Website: bh-photo
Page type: cart
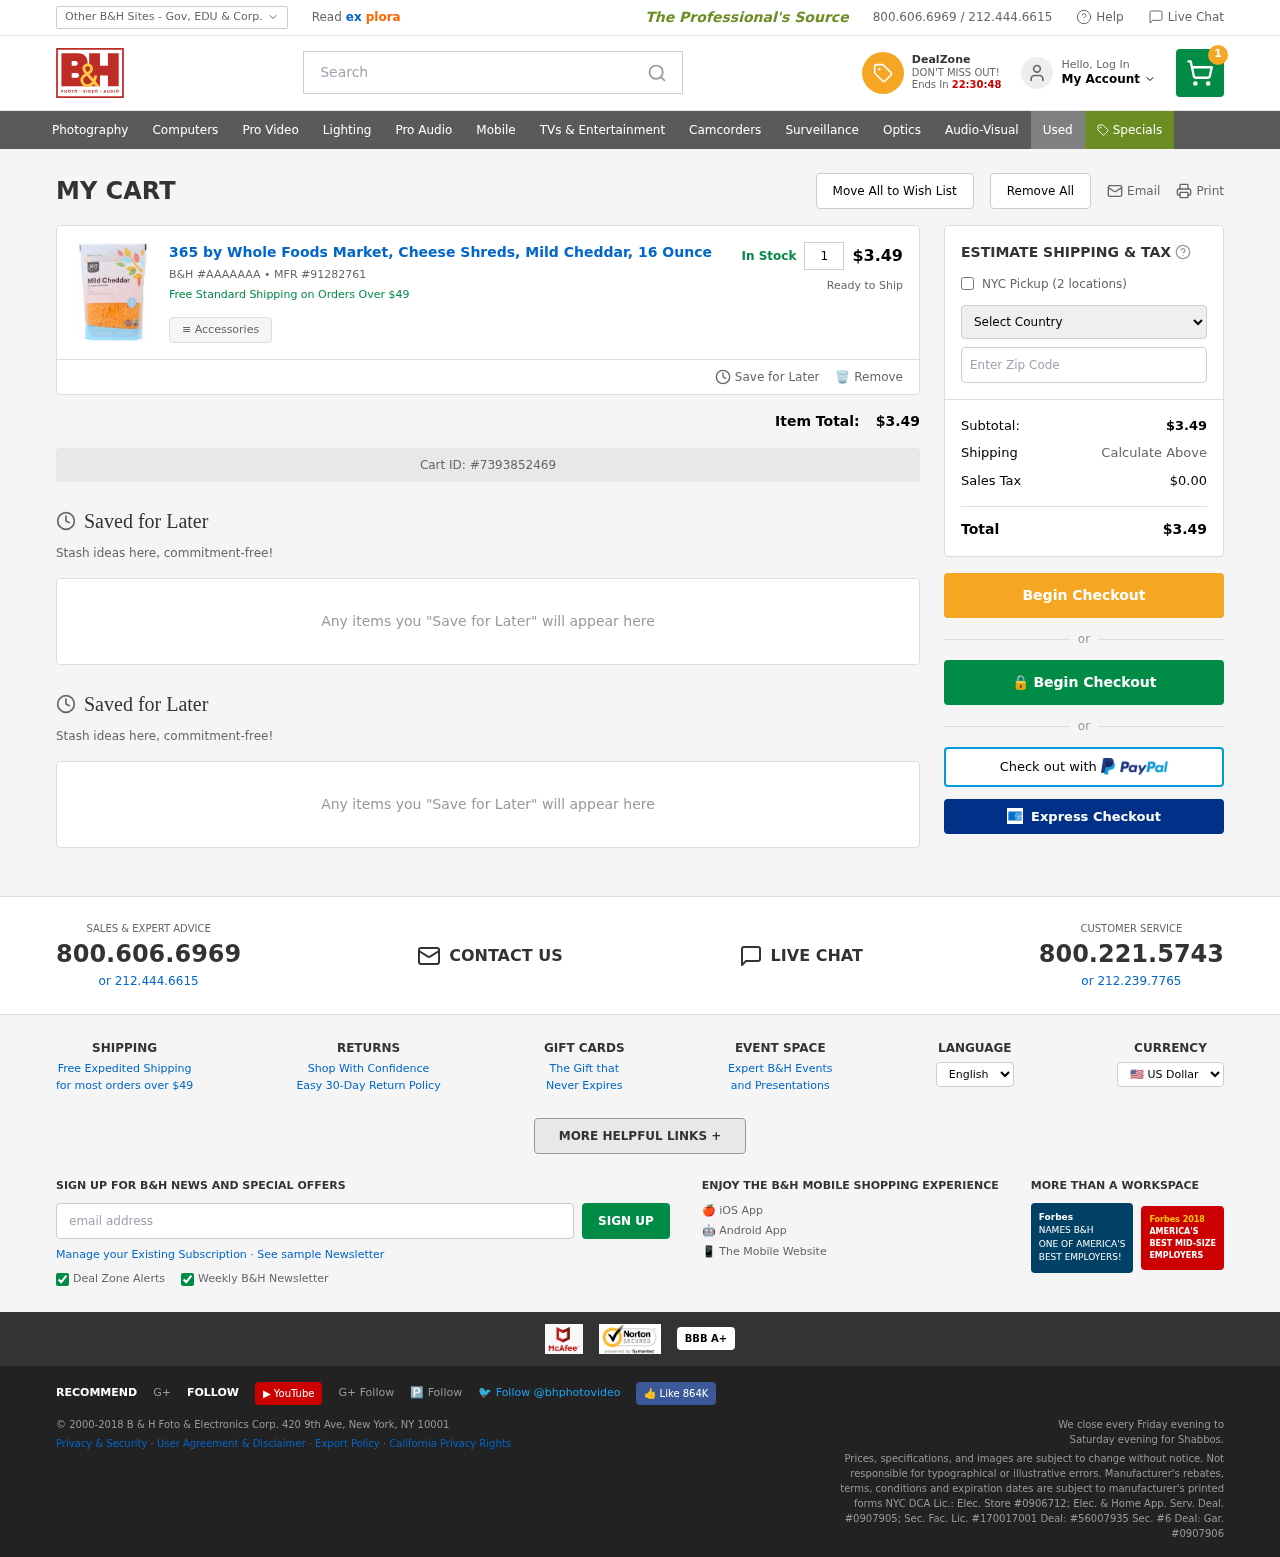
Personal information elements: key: PII_COUNTRY
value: United States
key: PII_EMAIL
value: andrew.alexander@yahoo.com
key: PII_POSTCODE
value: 43922
Product elements: key: PRODUCT1_NAME
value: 365 by Whole Foods Market, Cheese Shreds, Mild Cheddar, 16 Ounce
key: PRODUCT1_QUANTITY
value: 1
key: PRODUCT1_SKU
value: AAAAAAA
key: PRODUCT1_MFR
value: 91282761
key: PRODUCT1_SUBTOTAL
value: $3.49
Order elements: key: ORDER_NUM_ITEMS
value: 1
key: ORDER_SUBTOTAL
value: $3.49
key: ORDER_ID
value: #7393852469
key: ORDER_TAX
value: $0.00
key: ORDER_TOTAL
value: $3.49
Search elements: key: HEADER_SEARCH
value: Search